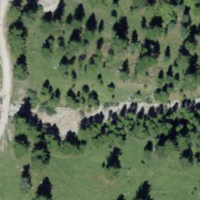
EUNIS habitat code: 43
Species observed at this site:
Larix decidua
Rana temporaria